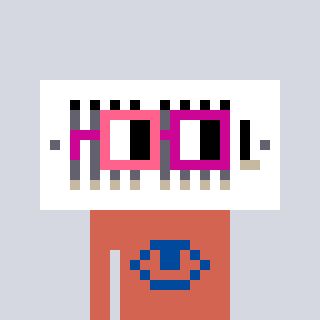
a pixel art character with square pink and red glasses, a vent-shaped head and a peachy-colored body on a cool background